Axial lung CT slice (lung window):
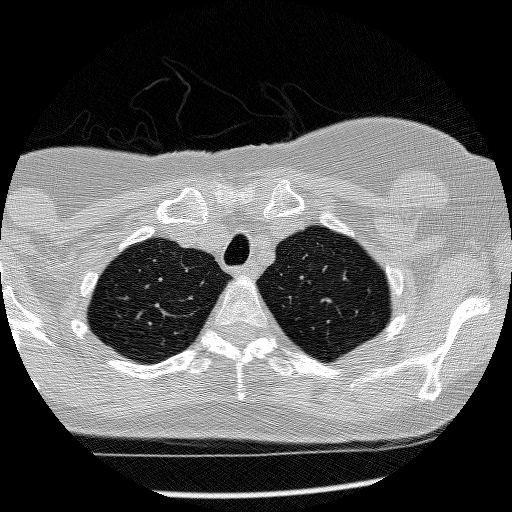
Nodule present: no